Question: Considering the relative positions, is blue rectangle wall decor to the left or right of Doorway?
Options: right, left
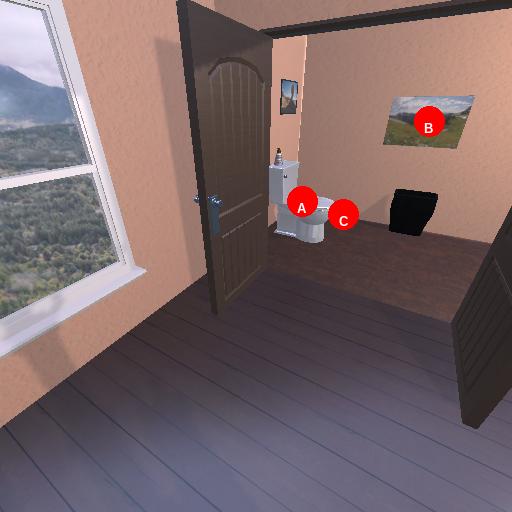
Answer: right